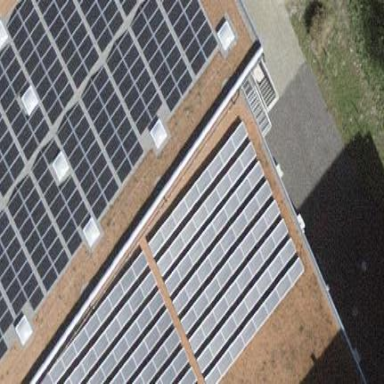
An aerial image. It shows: Solar power generator with photovoltaic panels.